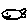
Label: fish